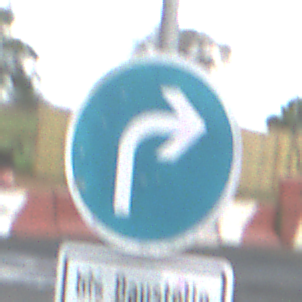
Verkehrszeichen: VorgeschriebeneFahrtrichtungRechts
Zusatzzeichen unten: SonstigeFahrzeugePersonengruppenFrei2
Umgebung: Outdoor, RoadRail
Tageszeit: MorningAfternoon
Wetter: PartlyCloudy
Licht: Natural
Jahreszeit: NotSpecified
Kontrast: LowContrast